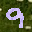
Label: 9